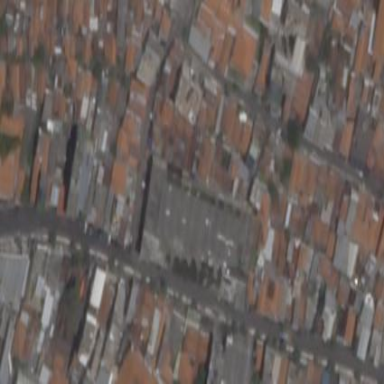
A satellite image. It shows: Marketplace with concrete roof.